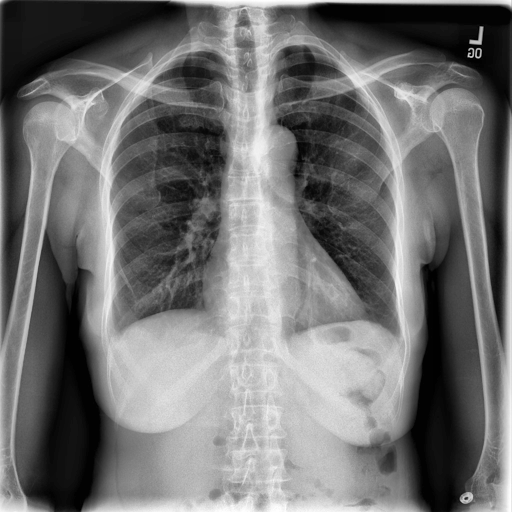
Finding: NORMAL